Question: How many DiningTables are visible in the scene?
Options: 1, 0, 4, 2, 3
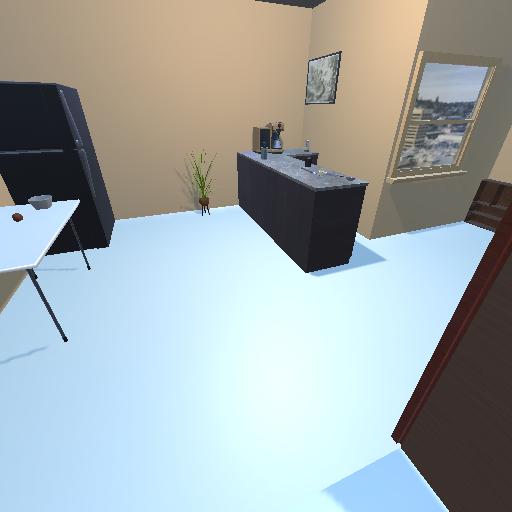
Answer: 1